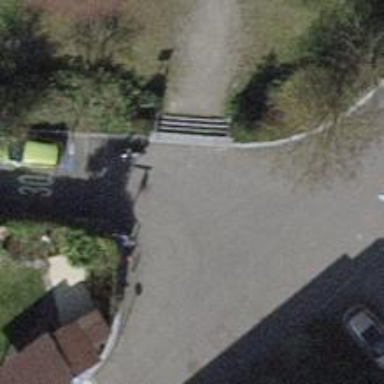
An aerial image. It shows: Set of concrete steps.